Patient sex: F
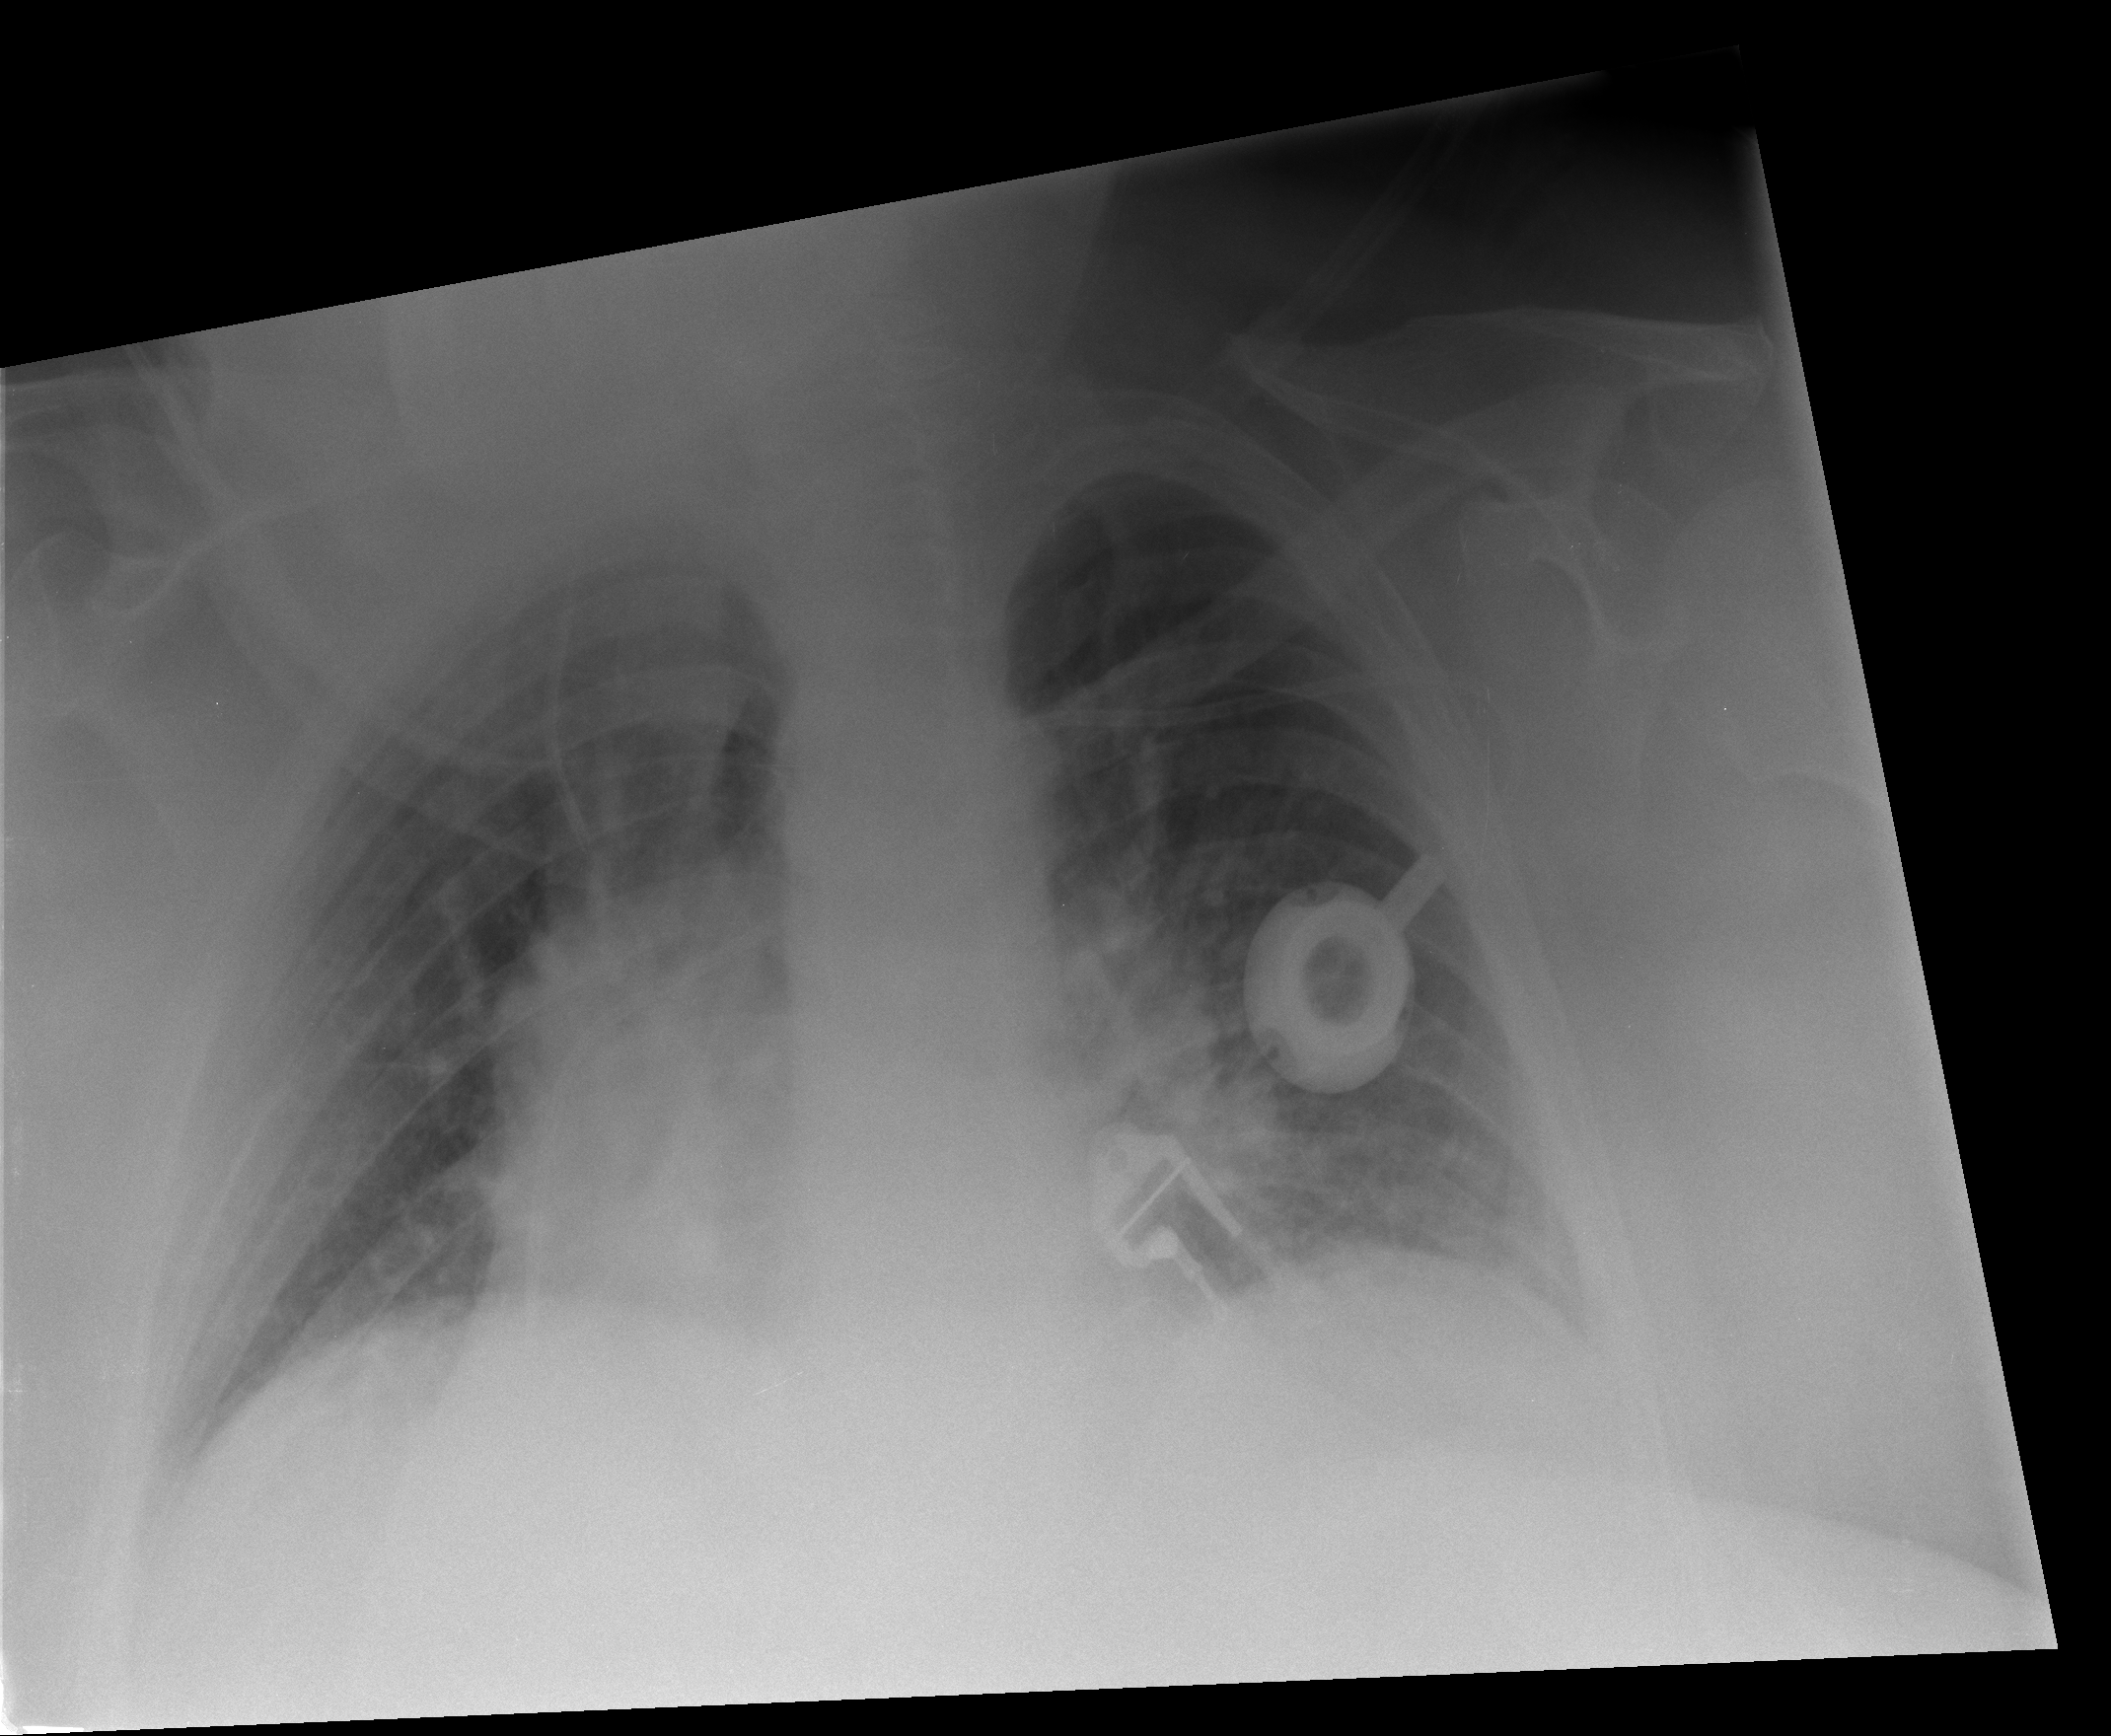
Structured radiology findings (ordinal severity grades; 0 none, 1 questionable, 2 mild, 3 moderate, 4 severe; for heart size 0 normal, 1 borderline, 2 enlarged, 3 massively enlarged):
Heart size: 2
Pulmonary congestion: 1
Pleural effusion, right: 0
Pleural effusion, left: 0
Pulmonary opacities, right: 1
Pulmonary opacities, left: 1
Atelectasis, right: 2
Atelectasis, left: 2